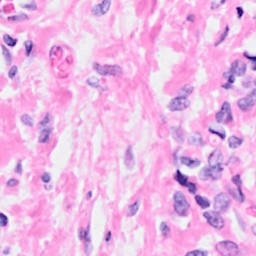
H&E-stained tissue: Breast